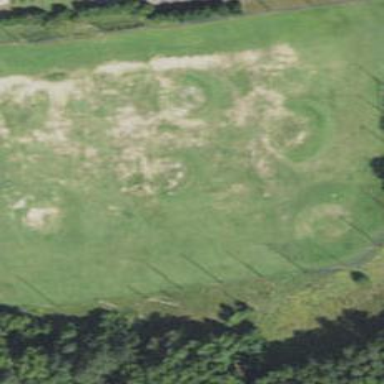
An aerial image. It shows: Grassy area designated as driving range for golf.